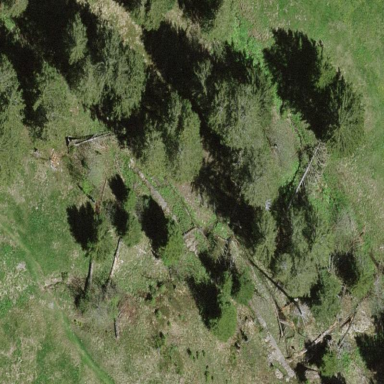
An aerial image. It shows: Forest area.